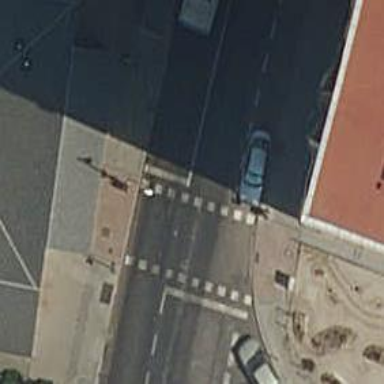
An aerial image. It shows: Zebra crossing with traffic signals. The crossing is marked by traffic lights.